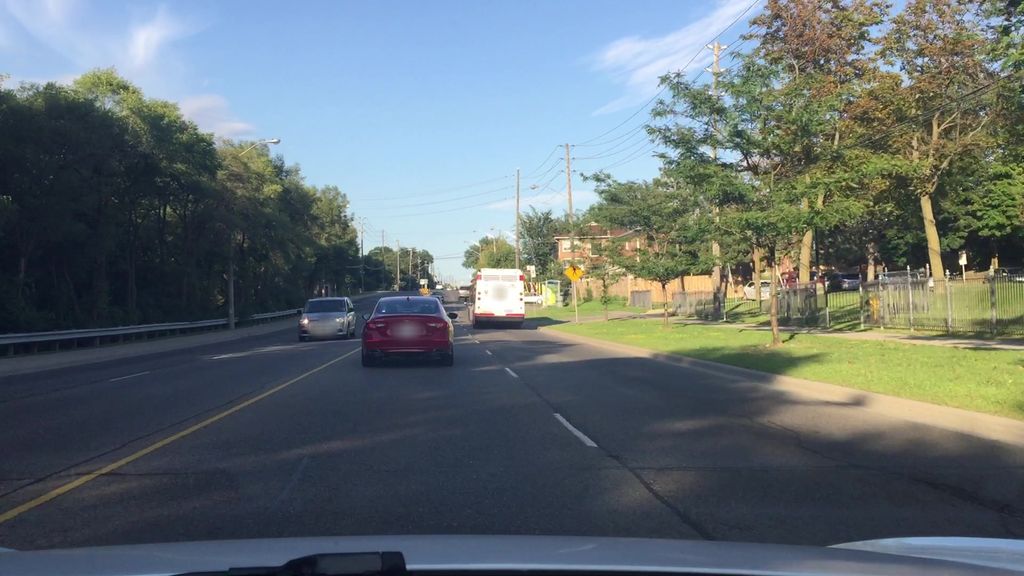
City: toronto